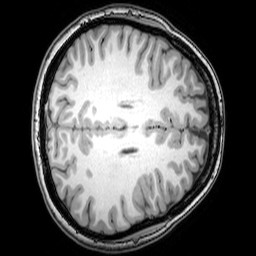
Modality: T1w
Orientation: axial
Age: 23
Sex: female
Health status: healthy
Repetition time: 0.081 s
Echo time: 0.037 s